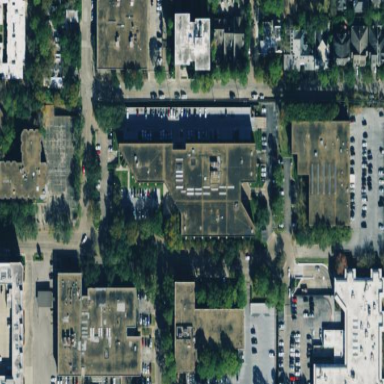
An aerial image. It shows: Commercial building.